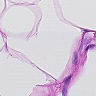
Metastatic tissue present: no